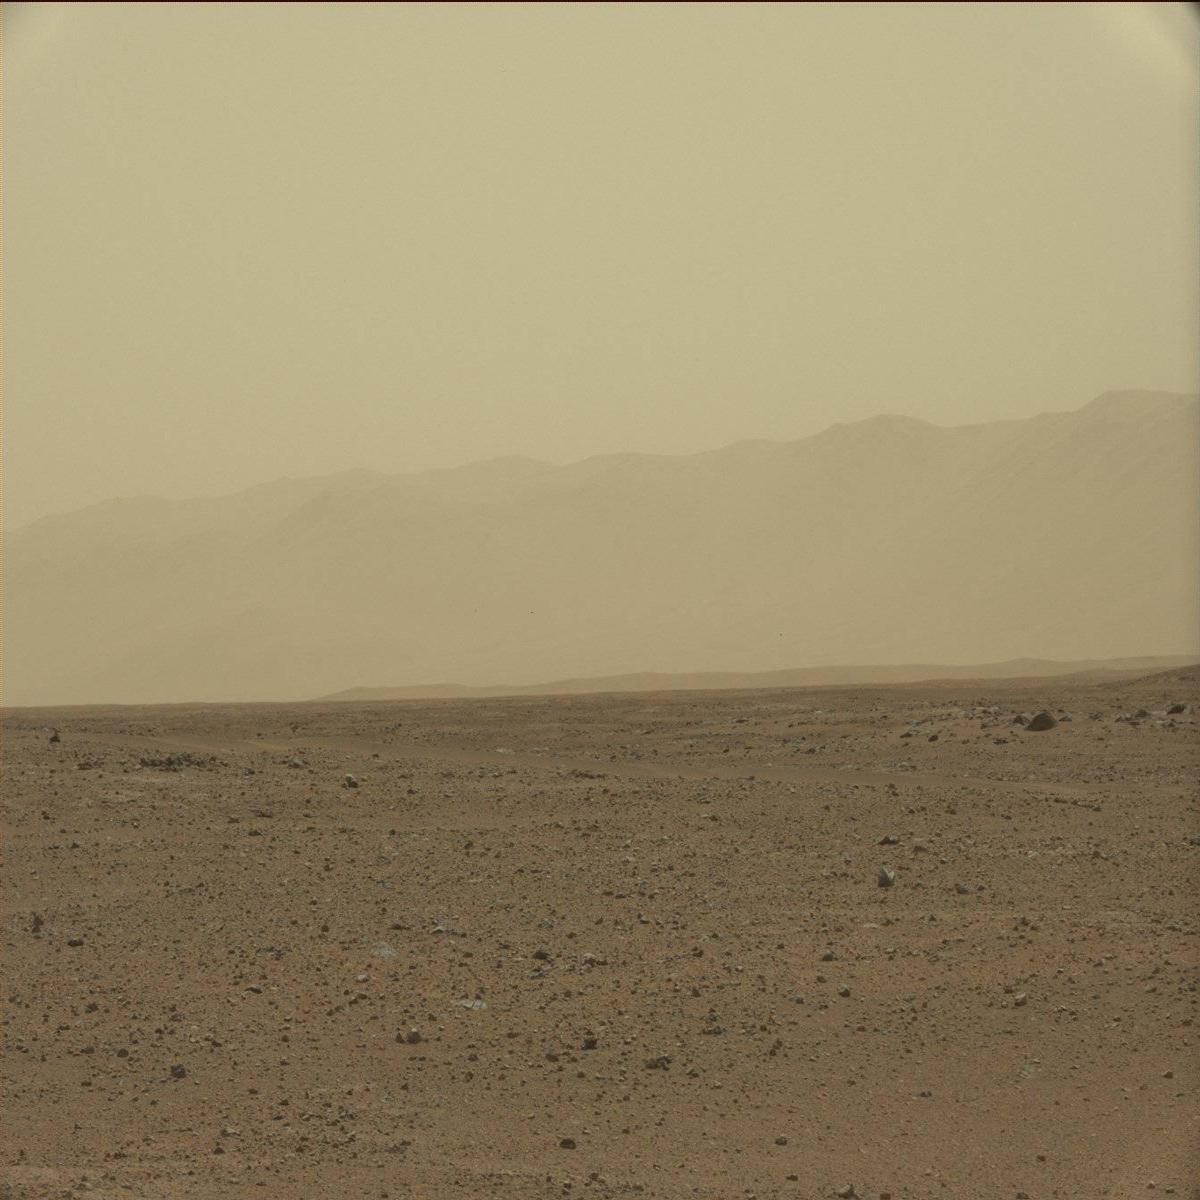
Terrain classes present: Bedrock, Ridge, Rock, Sand / Soil, Sky